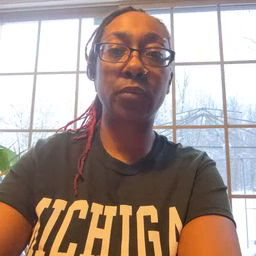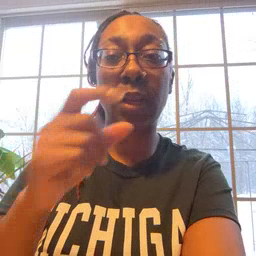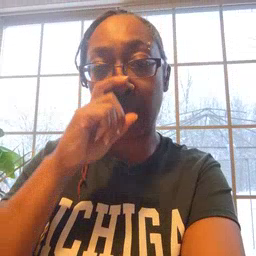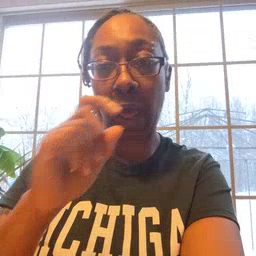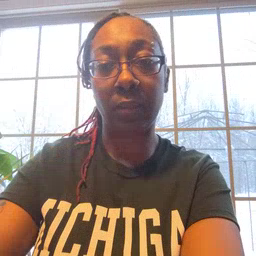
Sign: doll